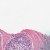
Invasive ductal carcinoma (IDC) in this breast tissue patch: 0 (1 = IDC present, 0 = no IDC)